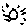
Label: sun